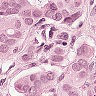
Metastatic tissue present: yes